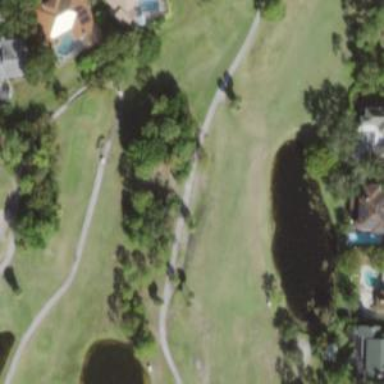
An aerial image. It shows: Golf hole.